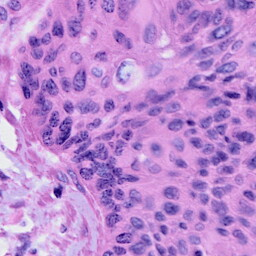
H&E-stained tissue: Cervix